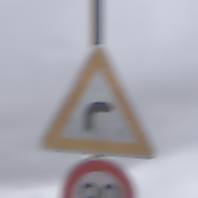
Verkehrszeichen: KurveRechts
Zusatzzeichen unten: Geschwindigkeit80
Umgebung: Outdoor, Nature
Tageszeit: Midday
Wetter: Overcast
Licht: Natural
Jahreszeit: NotSpecified
Kontrast: LowContrast